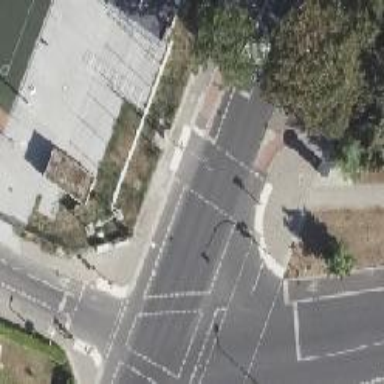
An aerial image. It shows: Crossing with traffic signals.